Field crop: maize
Growth stage: 2
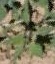
Species: atriplex